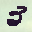
Label: 3